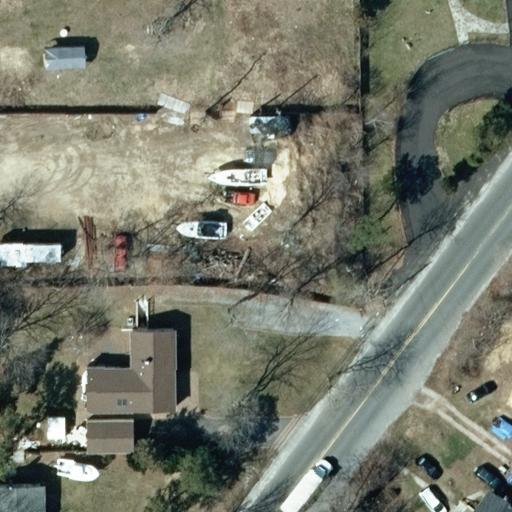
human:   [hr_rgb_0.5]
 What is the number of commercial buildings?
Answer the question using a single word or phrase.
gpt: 0

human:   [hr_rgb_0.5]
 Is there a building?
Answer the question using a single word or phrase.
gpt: yes

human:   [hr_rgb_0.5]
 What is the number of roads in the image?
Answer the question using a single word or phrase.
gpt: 1

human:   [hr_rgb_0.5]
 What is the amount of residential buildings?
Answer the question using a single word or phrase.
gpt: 3

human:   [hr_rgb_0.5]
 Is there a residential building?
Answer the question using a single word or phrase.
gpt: yes

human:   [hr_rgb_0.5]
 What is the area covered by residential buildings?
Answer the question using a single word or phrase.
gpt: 328m2

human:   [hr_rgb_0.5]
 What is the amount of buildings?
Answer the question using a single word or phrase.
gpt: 4

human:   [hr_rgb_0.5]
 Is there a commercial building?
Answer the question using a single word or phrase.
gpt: no

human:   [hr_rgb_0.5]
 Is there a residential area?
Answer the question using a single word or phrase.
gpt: yes

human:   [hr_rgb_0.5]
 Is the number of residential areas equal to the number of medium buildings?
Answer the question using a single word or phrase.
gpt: yes

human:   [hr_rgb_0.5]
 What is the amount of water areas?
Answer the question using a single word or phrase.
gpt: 0

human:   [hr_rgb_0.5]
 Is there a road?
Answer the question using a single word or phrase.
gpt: yes

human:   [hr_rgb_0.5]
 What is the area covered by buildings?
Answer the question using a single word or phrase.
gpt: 400m2

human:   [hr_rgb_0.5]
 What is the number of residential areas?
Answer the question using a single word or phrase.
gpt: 1

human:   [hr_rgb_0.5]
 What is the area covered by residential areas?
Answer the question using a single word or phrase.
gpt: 4525m2

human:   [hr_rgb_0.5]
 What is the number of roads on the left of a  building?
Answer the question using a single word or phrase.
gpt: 1

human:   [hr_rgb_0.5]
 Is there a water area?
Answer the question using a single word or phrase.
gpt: no

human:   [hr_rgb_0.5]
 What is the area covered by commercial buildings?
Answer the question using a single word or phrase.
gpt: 0m2

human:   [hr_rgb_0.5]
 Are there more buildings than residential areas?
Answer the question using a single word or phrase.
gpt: yes

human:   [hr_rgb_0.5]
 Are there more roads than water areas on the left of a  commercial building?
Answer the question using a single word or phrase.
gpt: yes

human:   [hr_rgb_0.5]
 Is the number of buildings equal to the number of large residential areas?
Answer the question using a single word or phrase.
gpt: no

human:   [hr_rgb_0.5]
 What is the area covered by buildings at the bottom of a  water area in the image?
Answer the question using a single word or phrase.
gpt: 0m2

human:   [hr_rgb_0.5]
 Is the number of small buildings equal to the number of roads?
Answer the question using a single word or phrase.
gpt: no

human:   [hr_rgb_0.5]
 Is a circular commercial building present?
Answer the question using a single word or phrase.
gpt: no

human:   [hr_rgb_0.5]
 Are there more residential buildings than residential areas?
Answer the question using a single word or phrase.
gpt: yes

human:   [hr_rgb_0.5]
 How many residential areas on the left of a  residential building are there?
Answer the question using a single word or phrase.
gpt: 0

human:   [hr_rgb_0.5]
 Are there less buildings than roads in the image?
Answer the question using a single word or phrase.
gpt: no

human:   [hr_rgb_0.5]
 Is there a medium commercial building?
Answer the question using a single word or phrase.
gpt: no

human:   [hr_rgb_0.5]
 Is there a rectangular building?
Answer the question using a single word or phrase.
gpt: yes

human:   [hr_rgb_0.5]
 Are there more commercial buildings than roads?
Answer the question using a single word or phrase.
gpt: no

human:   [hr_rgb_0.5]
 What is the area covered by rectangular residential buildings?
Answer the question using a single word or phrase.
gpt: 3m2

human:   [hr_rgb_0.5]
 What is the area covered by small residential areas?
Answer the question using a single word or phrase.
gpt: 0m2

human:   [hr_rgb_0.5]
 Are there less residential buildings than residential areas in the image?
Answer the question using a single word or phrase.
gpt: no

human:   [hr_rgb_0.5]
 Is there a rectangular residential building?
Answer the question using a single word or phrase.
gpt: yes

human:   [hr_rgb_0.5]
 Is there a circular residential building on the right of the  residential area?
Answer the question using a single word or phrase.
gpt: no

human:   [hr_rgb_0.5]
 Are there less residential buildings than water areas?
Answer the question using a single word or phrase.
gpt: no

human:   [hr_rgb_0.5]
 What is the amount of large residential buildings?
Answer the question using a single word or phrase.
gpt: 0

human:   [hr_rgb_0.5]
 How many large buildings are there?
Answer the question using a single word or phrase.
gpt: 0

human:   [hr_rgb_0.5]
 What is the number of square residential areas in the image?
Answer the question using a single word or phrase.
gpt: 0

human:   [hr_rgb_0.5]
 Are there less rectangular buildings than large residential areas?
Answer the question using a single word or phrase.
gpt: no

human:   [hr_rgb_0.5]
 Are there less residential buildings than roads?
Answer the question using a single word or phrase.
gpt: no

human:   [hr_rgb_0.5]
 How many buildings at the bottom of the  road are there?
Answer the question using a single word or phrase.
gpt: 3

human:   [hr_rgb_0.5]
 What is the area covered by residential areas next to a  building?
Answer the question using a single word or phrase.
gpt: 4525m2

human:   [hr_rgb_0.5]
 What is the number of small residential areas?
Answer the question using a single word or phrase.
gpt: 0

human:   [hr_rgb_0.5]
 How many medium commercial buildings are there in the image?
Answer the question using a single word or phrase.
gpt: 0

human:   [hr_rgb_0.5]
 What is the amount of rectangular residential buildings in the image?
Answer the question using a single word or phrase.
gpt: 1

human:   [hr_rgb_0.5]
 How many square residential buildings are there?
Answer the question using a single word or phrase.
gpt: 0

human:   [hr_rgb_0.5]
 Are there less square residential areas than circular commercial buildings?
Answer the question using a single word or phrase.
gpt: no

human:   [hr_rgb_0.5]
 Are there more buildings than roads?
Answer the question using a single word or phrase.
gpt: yes

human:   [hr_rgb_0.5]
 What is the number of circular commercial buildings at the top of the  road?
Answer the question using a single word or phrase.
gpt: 0

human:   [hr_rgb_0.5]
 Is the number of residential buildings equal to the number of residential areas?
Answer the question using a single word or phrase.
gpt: no

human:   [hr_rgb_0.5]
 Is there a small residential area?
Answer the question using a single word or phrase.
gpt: no

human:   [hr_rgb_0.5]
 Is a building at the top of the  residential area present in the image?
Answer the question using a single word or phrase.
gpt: yes

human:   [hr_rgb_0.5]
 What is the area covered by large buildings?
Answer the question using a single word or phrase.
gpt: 0m2

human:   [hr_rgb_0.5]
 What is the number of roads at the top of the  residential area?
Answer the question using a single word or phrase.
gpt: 1

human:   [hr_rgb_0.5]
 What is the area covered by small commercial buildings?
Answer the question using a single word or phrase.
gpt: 0m2

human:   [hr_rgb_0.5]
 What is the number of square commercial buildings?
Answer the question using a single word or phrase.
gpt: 0

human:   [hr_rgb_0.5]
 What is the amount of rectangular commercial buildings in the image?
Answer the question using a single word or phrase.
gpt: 0

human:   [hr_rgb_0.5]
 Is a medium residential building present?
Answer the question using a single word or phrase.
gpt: yes

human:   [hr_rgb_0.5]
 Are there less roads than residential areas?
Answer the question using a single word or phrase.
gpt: no

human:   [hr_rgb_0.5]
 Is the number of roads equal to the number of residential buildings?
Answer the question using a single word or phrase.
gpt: no

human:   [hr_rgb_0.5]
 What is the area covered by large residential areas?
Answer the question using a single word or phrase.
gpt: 4525m2

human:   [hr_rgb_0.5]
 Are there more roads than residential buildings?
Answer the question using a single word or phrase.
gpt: no

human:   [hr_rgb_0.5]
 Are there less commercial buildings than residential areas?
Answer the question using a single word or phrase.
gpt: yes